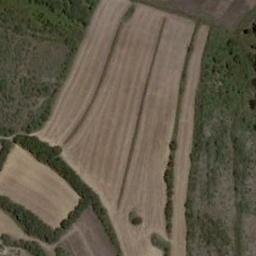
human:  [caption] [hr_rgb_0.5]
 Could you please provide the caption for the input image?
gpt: A small patch of brown and green mixed terraces .

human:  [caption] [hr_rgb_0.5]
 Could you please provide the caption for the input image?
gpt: There was a little weed around the terraces .

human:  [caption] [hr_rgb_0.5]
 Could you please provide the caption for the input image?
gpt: The bare and green terrace is next to some trees .

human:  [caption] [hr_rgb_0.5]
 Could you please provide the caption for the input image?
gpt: There are many green plants on the terrace .

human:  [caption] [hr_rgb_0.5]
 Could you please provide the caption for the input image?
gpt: There are green meadows beside the terraces .